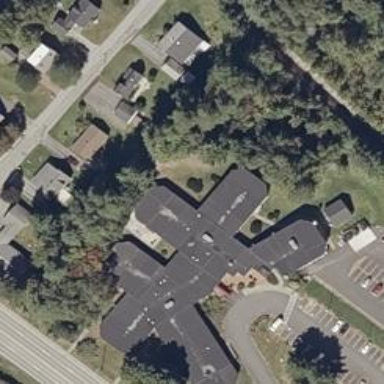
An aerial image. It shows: Nursing home building.